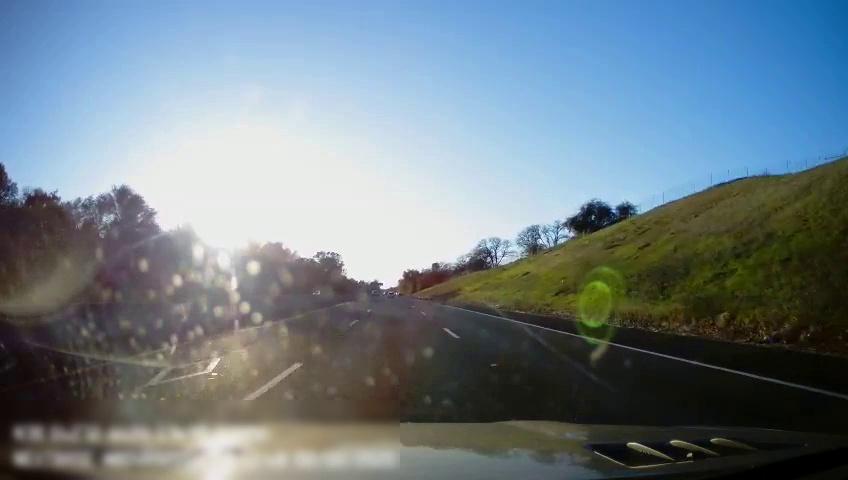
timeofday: Day
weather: Cloudy
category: Drivable Space
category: Vehicles | SUV
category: Vehicles | Car
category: Lanes | Alternate Lane
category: Lanes | Current Lane
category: Lanes | Current Lane
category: Lanes | Alternate Lane